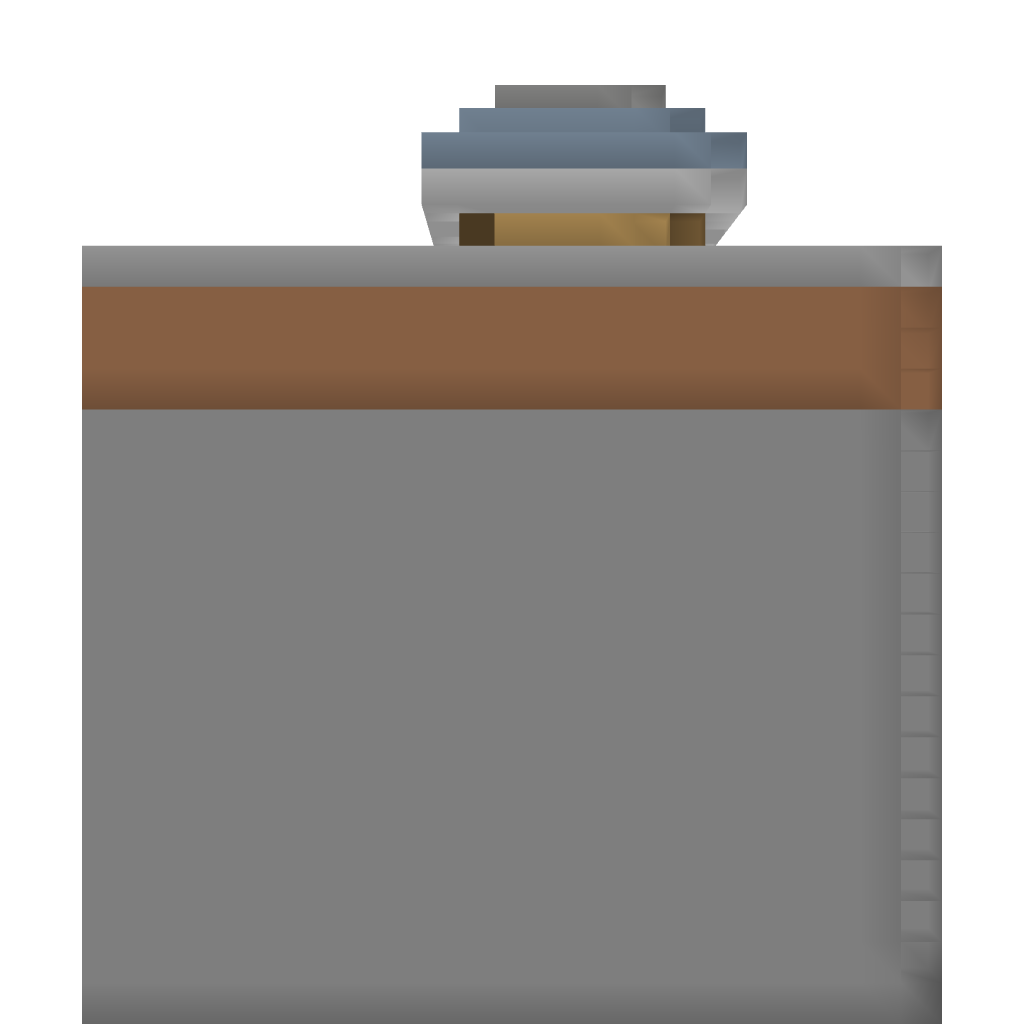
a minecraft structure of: Unknown (?) Traders Company HQ